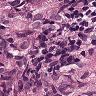
Metastatic tissue present: yes